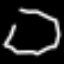
Label: octagon